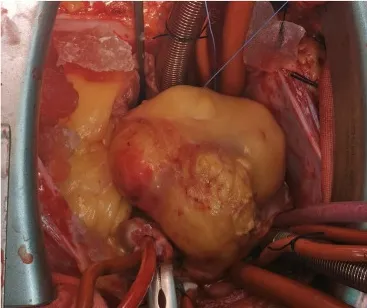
The surgical view of the mass. The mass was dissected by suspending it via surgical sutures.
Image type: medical_photograph (other_medical_photograph)